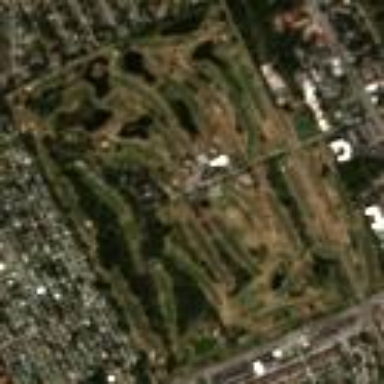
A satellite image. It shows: Golf course.